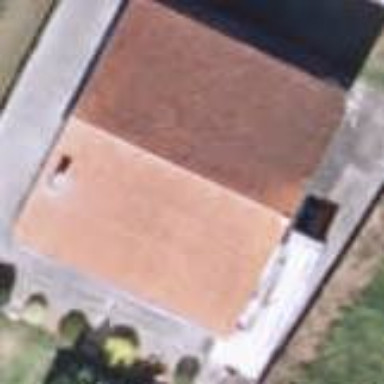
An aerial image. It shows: Simple and straightforward house.